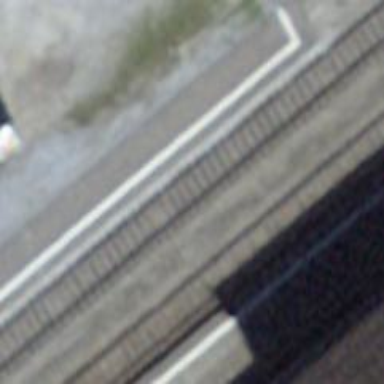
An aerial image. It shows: Abandoned railway siding with one track.